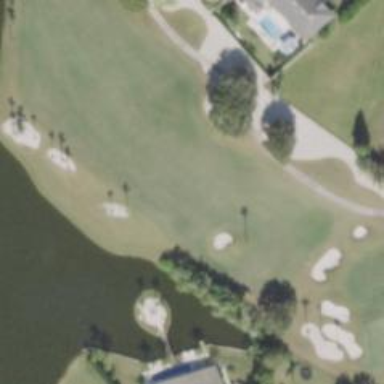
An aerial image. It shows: View of golf hole.